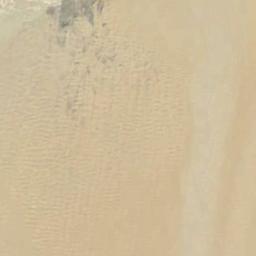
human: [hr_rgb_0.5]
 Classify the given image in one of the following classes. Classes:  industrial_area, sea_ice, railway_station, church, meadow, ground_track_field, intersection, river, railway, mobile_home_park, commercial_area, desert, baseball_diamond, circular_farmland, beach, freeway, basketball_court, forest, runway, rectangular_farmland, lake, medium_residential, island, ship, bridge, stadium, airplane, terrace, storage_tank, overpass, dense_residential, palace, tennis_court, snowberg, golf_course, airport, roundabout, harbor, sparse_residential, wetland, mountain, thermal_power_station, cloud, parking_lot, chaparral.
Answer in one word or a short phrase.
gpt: desert